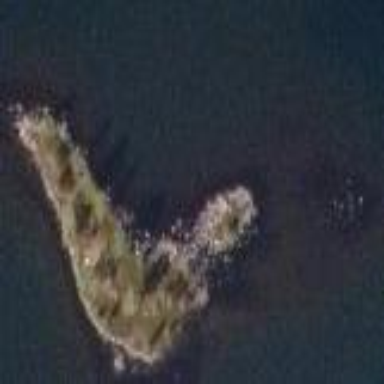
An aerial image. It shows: Islet.